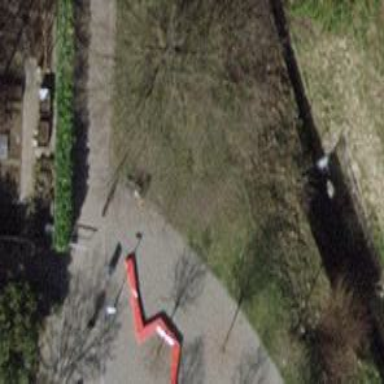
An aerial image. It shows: Black bench.